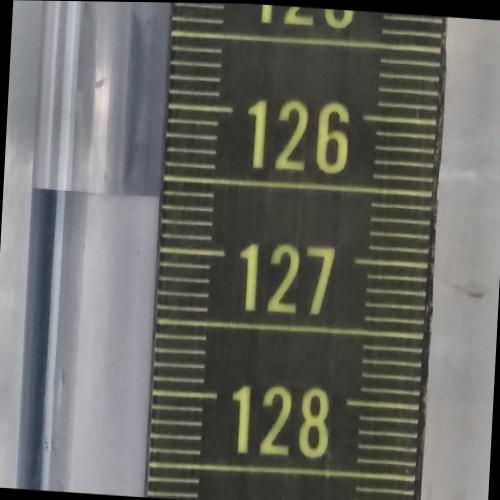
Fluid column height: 126.6 cm